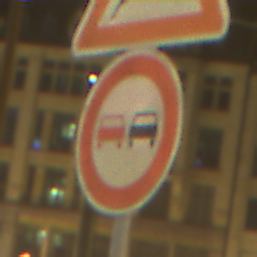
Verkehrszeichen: Ueberholverbot
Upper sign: WildwechselLinks
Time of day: Night
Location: Outdoor (Urban)
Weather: Overcast
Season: NotSpecified
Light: Artificial